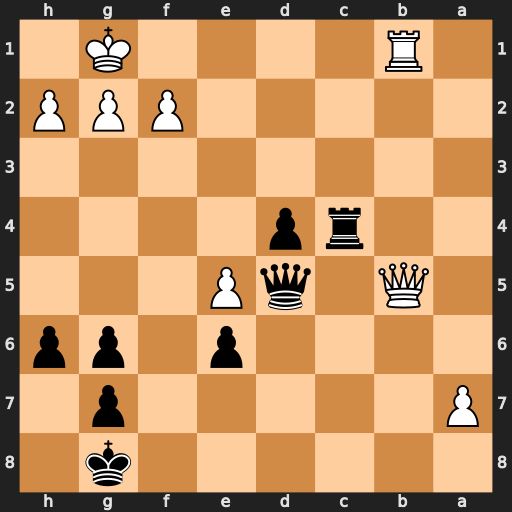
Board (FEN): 6k1/P5p1/4p1pp/1Q1qP3/2rp4/8/5PPP/1R4K1
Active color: b
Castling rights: -
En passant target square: -
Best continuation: Qxb5 a8=Q+ Kh7